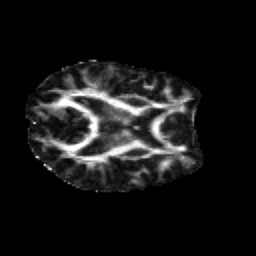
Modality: FA
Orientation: axial
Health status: healthy
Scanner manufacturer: siemens
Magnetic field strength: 3 T
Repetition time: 12 s
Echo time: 0.092 s